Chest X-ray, AP view. Patient: 58 years old, sex F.
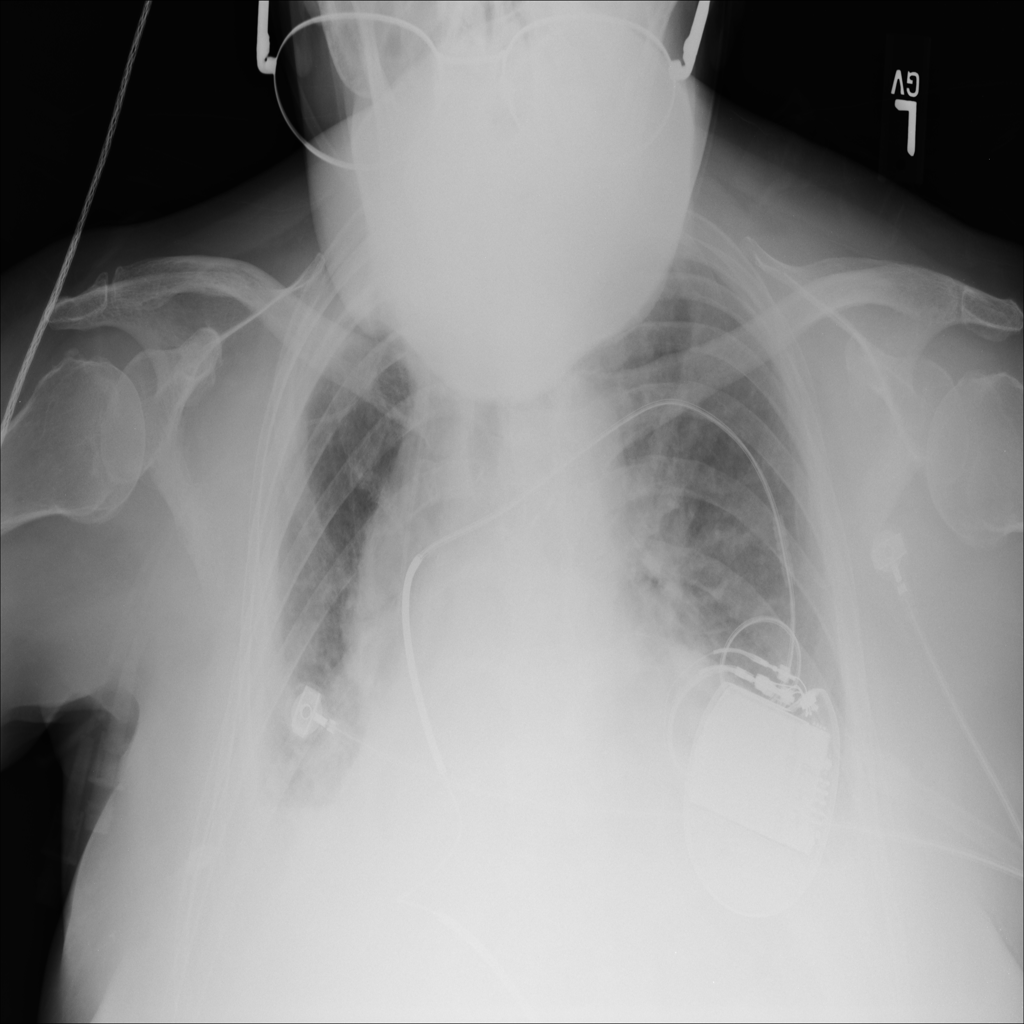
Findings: Mass